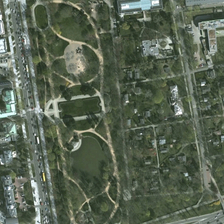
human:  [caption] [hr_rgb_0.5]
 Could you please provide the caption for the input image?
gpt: many green trees and some buildings are near a road with cars .

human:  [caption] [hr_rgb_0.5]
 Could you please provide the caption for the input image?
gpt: many green trees and some buildings are near a road with cars .

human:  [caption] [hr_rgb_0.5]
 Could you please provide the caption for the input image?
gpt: many green trees and some buildings are near a road with cars .

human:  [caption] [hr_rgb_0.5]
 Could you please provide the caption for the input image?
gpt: many green trees and some buildings are near a road with cars .

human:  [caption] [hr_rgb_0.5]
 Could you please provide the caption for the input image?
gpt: many green trees and some buildings are near a road with cars .